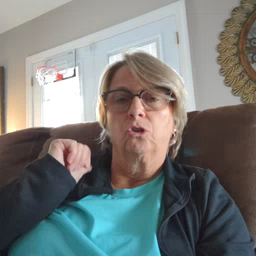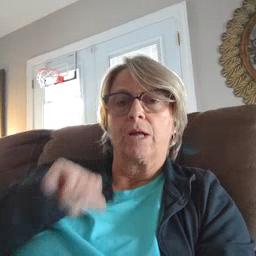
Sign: jacket